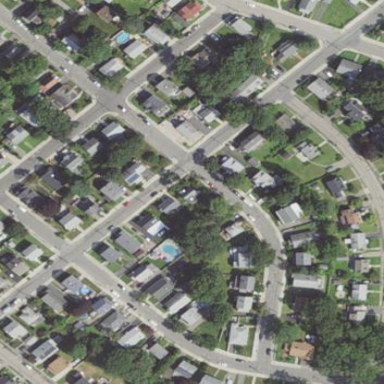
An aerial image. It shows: Sidewalk.